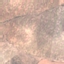
Land use / land cover: PermanentCrop